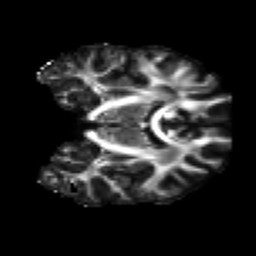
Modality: FA
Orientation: coronal
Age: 26
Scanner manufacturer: siemens
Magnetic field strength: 3 T
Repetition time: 4.52 s
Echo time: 0.084 s